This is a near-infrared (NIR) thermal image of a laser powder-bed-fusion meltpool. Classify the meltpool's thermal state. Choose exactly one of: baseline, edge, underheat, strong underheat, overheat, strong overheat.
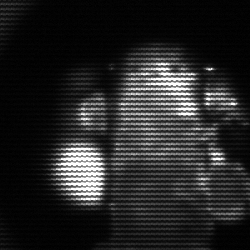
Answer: strong underheat